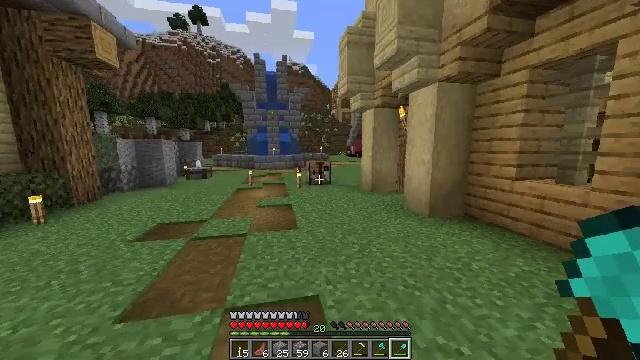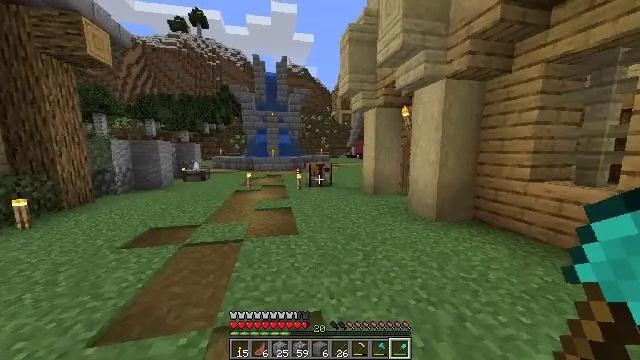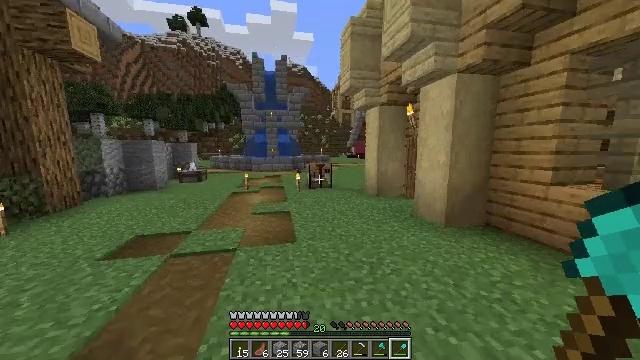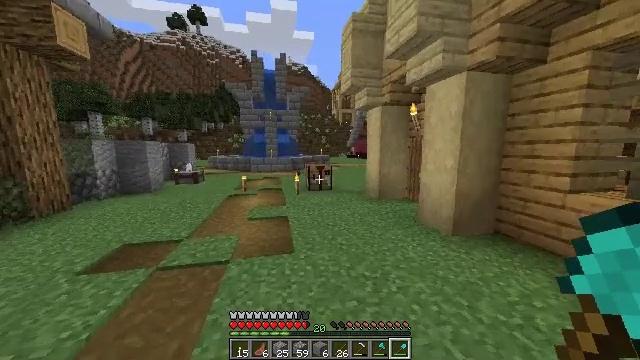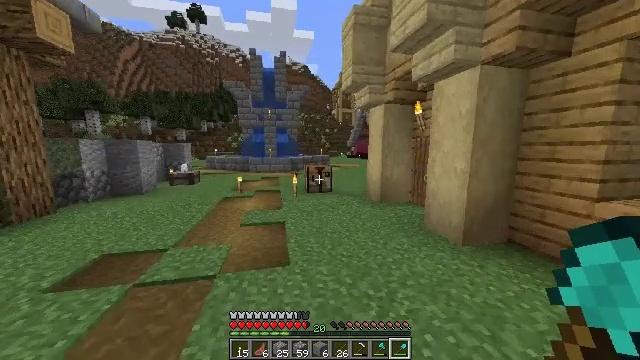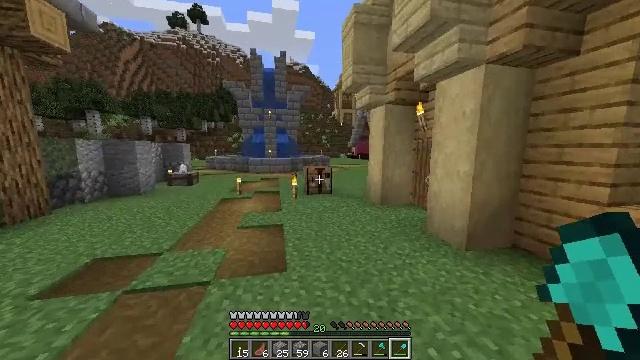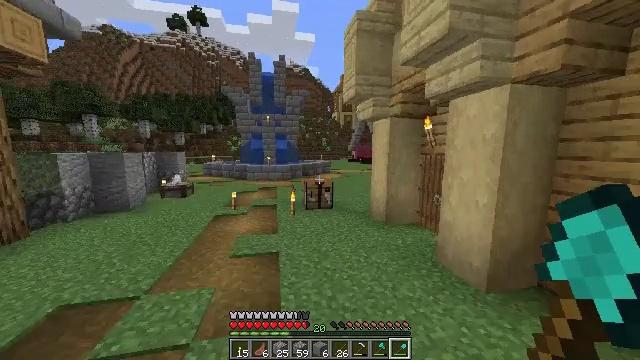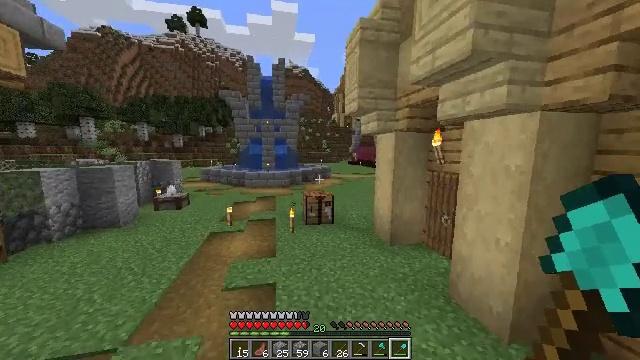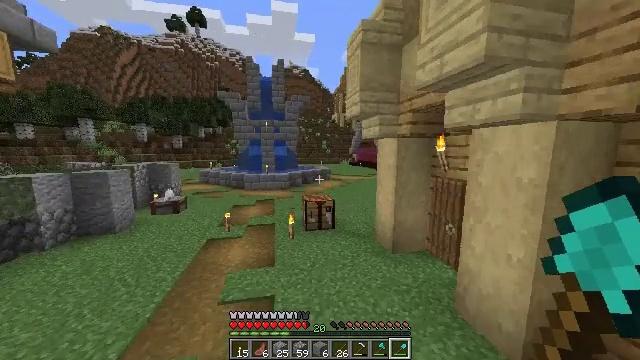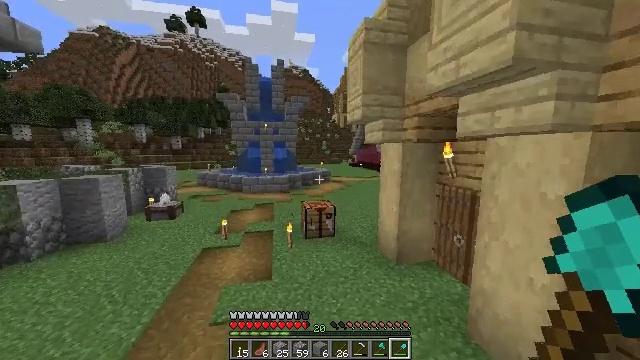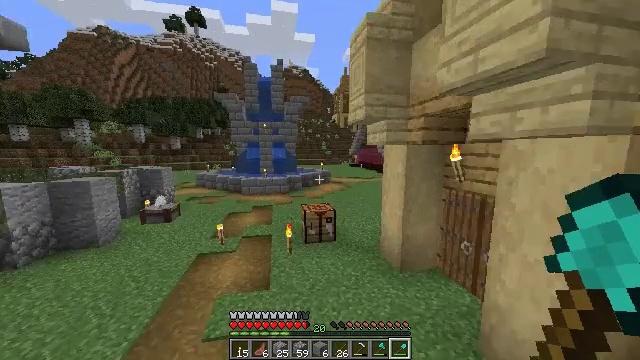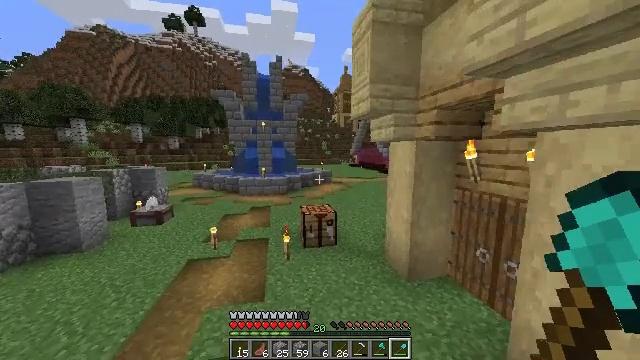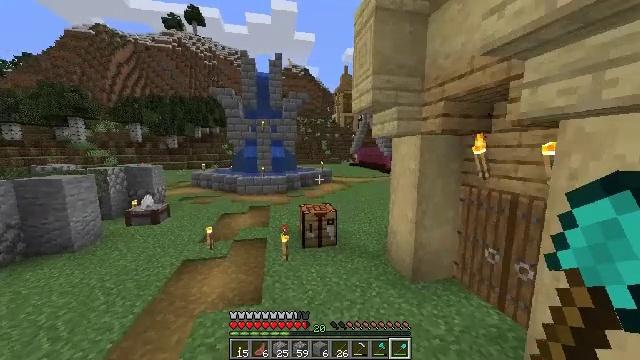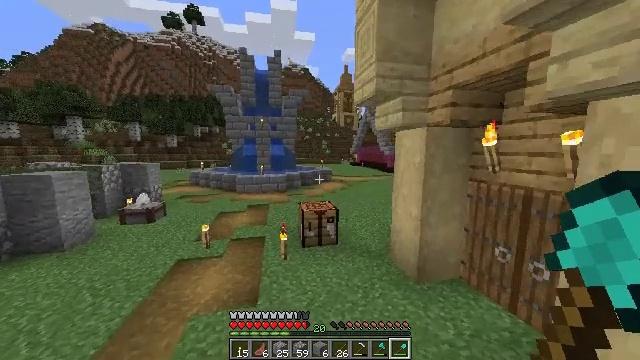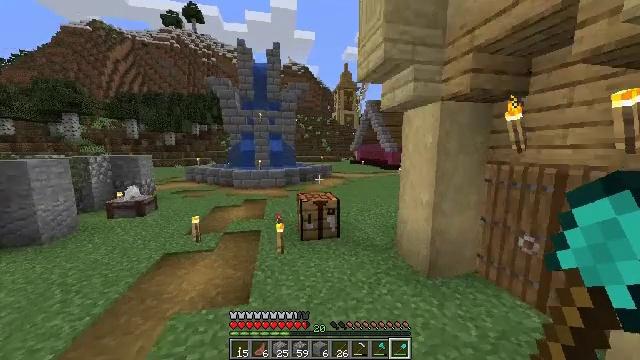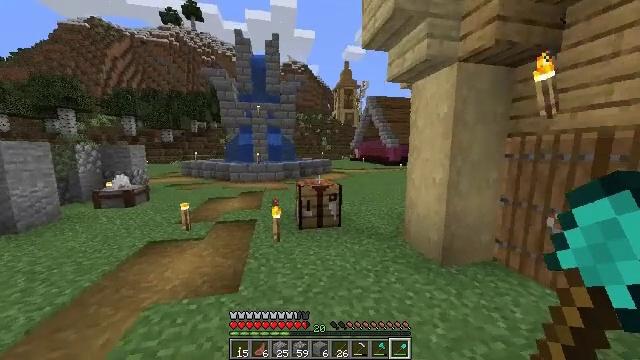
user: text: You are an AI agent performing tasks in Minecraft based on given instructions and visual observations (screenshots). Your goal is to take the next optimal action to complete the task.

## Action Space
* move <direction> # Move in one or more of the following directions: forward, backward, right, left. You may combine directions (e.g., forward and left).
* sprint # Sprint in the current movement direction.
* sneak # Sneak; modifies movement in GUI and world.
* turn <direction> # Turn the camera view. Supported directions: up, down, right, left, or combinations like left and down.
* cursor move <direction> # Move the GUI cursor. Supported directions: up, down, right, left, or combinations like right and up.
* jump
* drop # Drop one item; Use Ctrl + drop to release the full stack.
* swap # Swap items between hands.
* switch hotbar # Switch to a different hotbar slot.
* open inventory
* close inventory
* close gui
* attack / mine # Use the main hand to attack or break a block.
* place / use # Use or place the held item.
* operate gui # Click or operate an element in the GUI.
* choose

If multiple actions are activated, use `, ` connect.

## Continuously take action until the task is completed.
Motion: motion action
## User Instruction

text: Collect spruce planks and craft a spruce pressure plate.
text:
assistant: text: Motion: move forward, attack / mine
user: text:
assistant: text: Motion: move forward, attack / mine
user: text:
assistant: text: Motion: move forward, attack / mine
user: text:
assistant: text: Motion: move forward, attack / mine
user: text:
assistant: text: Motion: move forward, attack / mine, jump
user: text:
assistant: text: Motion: move forward, attack / mine, jump
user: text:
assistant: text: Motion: move forward, attack / mine, jump
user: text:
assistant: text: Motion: move forward, attack / mine
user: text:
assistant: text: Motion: move forward, attack / mine
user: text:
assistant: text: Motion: move forward, attack / mine
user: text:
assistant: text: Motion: move forward, attack / mine
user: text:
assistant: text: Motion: move forward, attack / mine
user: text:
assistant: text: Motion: move forward, attack / mine
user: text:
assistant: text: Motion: move forward, attack / mine
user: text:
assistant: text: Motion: move forward, attack / mine
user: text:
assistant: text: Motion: move forward, attack / mine
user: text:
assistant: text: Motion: move forward, attack / mine
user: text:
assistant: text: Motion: move forward, attack / mine
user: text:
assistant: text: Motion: move forward, attack / mine
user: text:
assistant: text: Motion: move forward, attack / mine
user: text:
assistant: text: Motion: move forward, attack / mine
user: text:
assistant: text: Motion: move forward, attack / mine
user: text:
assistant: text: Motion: move forward, attack / mine
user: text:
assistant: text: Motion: move forward, attack / mine, jump
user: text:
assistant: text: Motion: move forward, attack / mine, jump
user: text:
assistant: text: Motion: move forward, attack / mine, jump
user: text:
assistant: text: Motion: move forward, attack / mine, jump
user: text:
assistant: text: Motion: move forward, attack / mine, jump
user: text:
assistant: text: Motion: move forward, attack / mine
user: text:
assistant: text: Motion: move forward, attack / mine